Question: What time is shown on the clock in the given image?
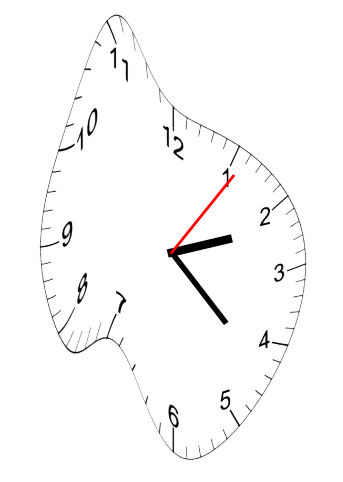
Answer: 02:22:06